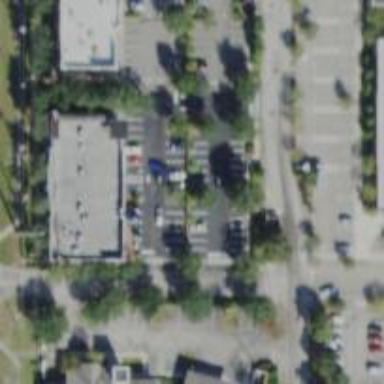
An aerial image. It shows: Parking space is available.